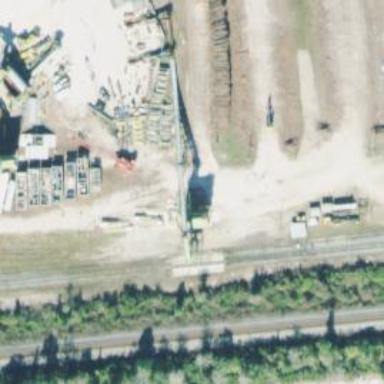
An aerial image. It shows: Rail spur service.